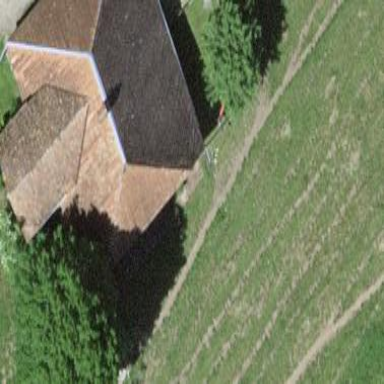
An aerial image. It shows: Farm building with hipped roof shape.